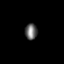
Tissue: prostate
Cell type: Myeloid cells
Senescence score: 0.7811
Nuclear area (px): 194
Mean DAPI intensity: 105.057